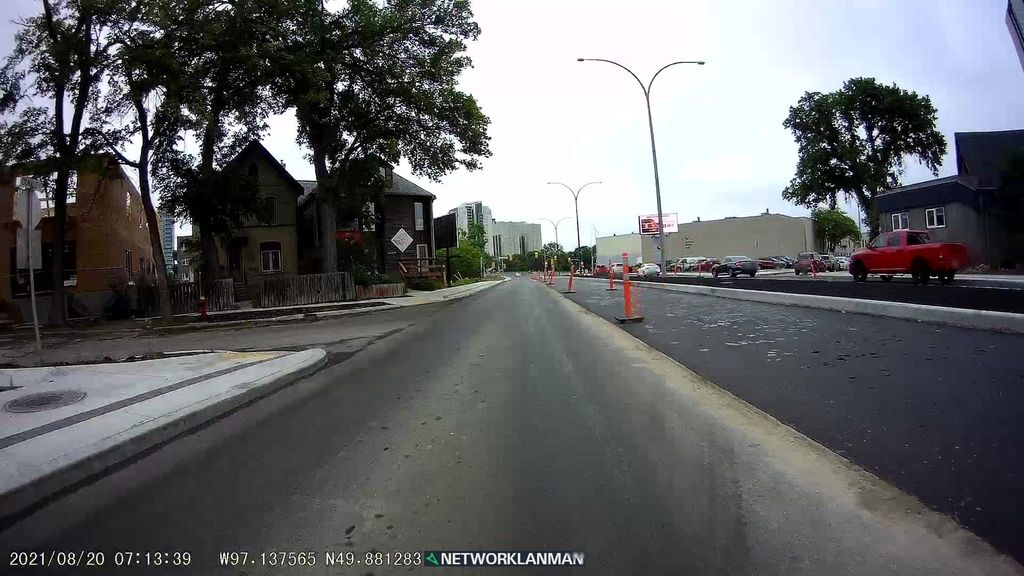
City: winnipeg